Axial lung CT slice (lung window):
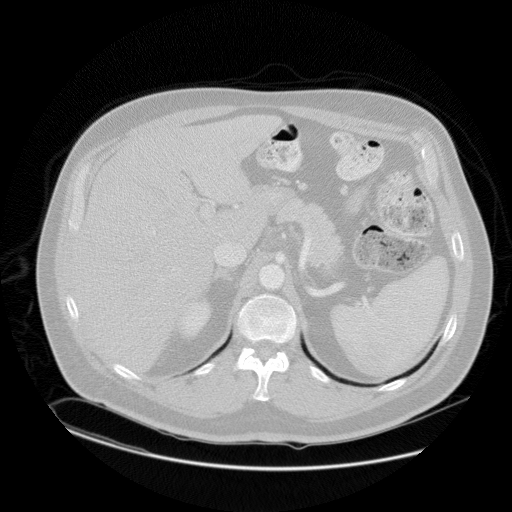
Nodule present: no